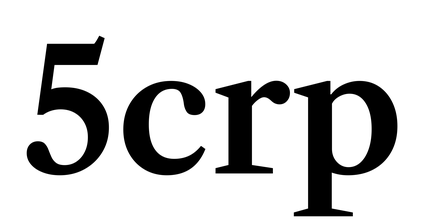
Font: LibreCaslonText_SemiBold